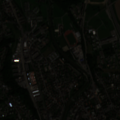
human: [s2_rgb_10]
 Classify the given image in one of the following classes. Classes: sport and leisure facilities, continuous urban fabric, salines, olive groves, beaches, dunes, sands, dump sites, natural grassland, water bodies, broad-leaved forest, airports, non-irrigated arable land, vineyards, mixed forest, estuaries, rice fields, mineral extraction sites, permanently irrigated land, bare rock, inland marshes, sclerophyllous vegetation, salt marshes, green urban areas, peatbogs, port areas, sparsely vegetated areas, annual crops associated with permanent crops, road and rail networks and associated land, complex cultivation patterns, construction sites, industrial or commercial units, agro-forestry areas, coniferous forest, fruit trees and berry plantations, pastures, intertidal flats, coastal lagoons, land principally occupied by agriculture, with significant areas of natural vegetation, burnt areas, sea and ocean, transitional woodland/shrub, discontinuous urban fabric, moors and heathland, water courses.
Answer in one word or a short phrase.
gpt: discontinuous urban fabric, sport and leisure facilities, non-irrigated arable land